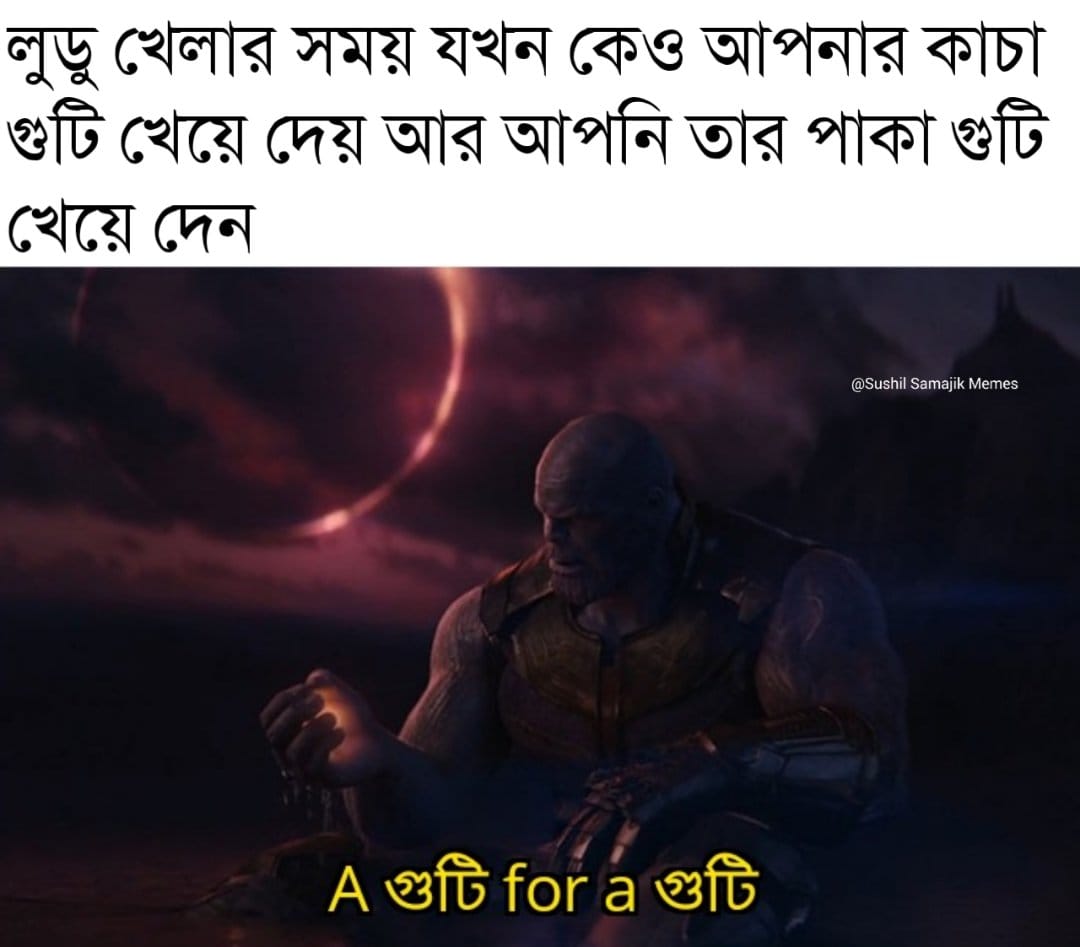
Caption:  লুডু খেলার সময় যখন কেও আপনার কাচা গুটি খেয়ে দেয় আর আপনি তার পাকা গুটি খেয়ে দেন    A গুটি  for a   গুটি
Label: non-hate